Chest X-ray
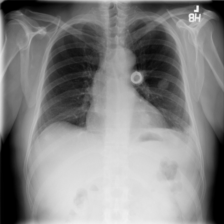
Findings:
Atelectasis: negative
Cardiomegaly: negative
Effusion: negative
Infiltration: negative
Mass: negative
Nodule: negative
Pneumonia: negative
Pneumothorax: negative
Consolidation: negative
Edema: negative
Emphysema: negative
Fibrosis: negative
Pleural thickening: negative
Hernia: negative